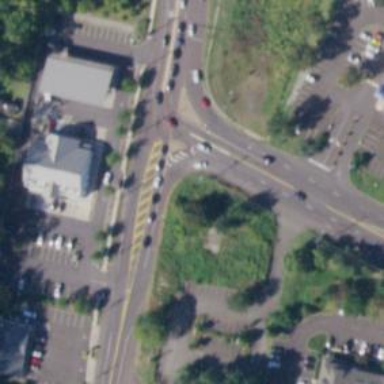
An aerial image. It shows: Asphalt road with primary link designation.